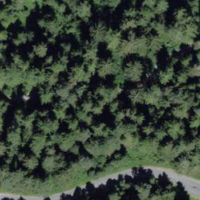
EUNIS habitat code: 43
Species observed at this site:
Euphorbia cyparissias